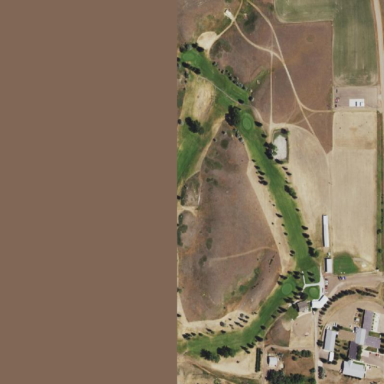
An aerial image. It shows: Golf course surrounded by greenery.